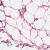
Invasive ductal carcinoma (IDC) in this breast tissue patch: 0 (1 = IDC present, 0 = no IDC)